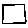
Label: square